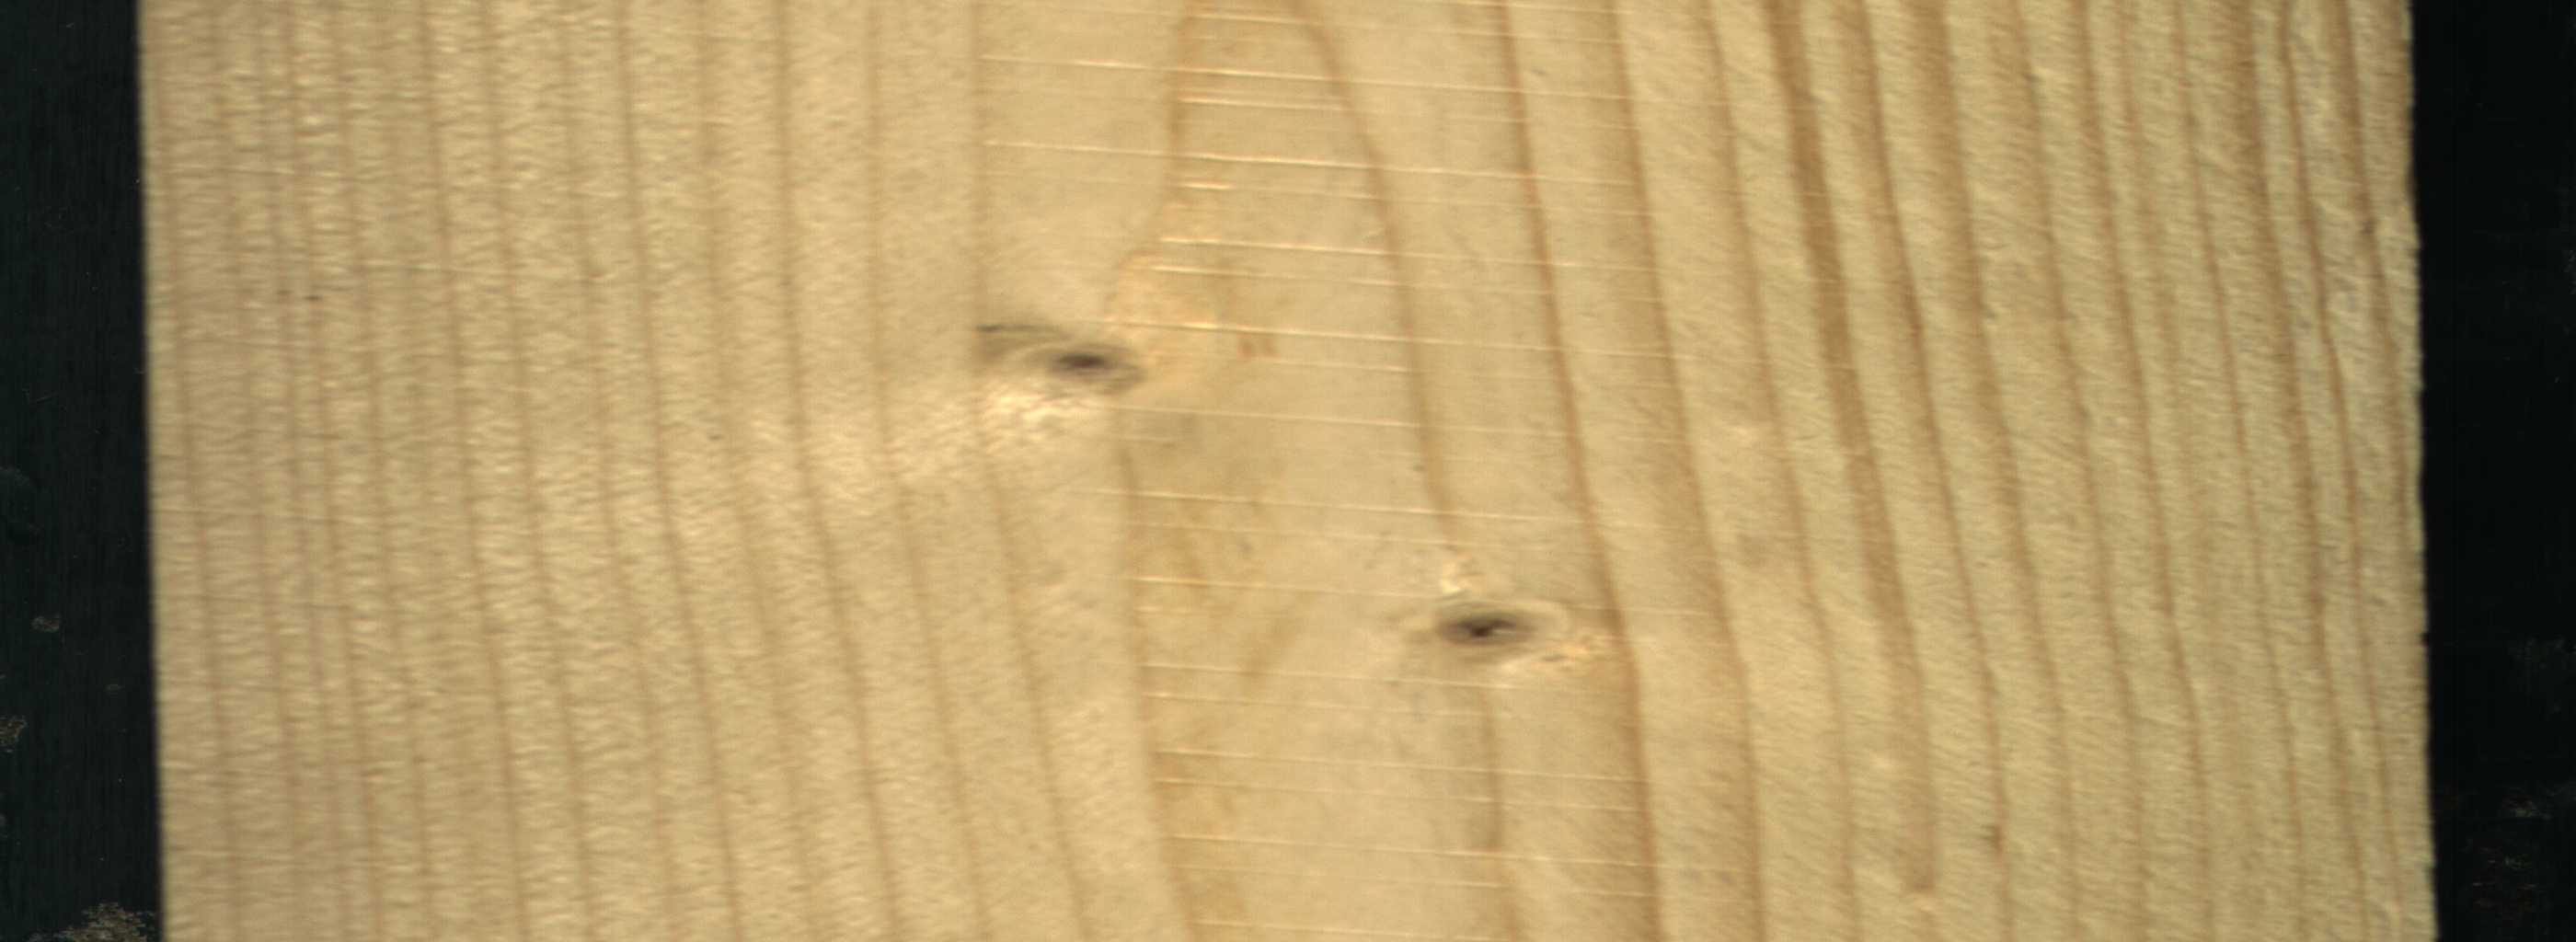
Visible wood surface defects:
Live_Knot
Live_Knot